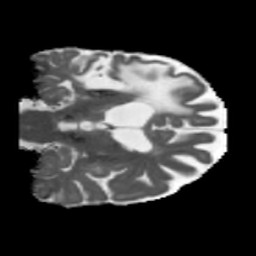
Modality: MD
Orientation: coronal
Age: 71
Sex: male
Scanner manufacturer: siemens
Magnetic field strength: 3 T
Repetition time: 5.47 s
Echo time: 0.0854 s